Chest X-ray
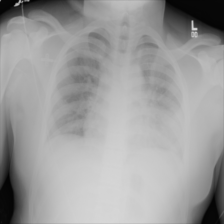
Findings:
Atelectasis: negative
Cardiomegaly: negative
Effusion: negative
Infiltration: positive
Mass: negative
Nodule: negative
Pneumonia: negative
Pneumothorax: negative
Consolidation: negative
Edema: positive
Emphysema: negative
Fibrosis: negative
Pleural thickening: negative
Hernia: negative